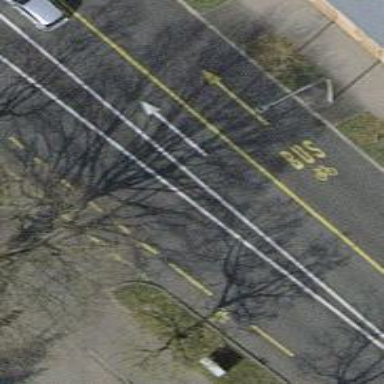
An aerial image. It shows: Secondary road with asphalt surface. The road has cycle lane on the left and bus lane on the right.